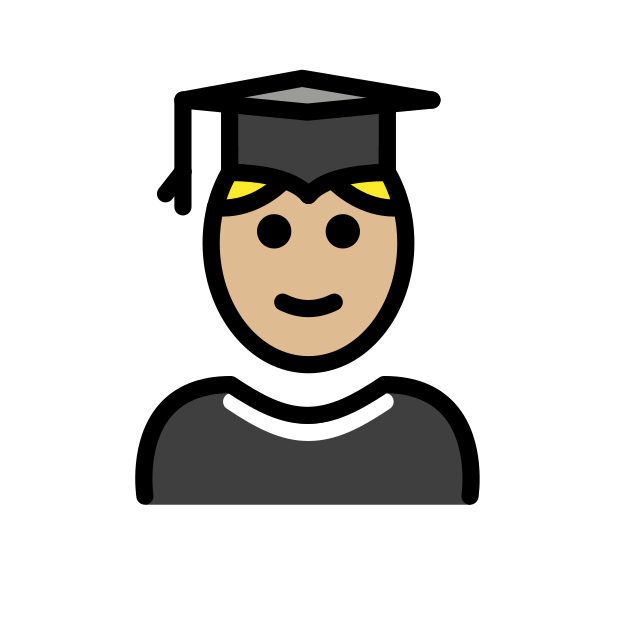
student: medium-light skin tone